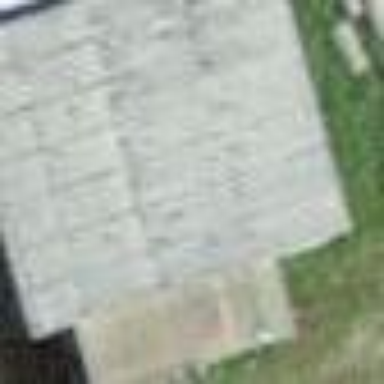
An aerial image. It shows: Barn.